Question: I created a bootstrap page with a top toolbar and two columns. On the left column I put the menu and a small block of text ( that maybe i will split in two). On the right column I have a big space where I show items (divs with imgs) based on what I select on the menu.
The design works well on computers, but when I open on mobile I'd like to move the bloc of text of the left column at the end of the mobile-page.

The Top layout shows how it looks on a PC. The bottom left is what I would like to be able to do. The bottom right is another version of what I would like to do.
Right now I can only have the big textbox right after the menu when in mobile mode.
My code is like this:
'''
<div class="container-fluid">
<div class="row">
<div class="col-xs-12 col-sm-3" id="menu">..
<div id="text"></div></div>
<div class="col-xs-12 col-sm-9 col-md-9">
<div class="container">
...items
</div>
</div> <!-- row..useless probably -->
'''
How should I split the divs?
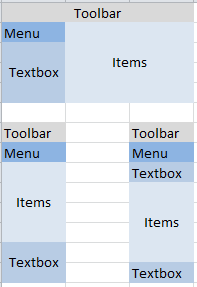
Answer: ## One Textbox
Place the blocks in the order, which is necessary for the mobile screen. Then make 'menu' right-floating on the wide screen.
'''
@import url('https://maxcdn.bootstrapcdn.com/bootstrap/3.3.6/css/bootstrap.min.css');
#menu { background: #cf9; height: 50px; }
#toolbar { background: #f9c; height: 50px; }
.items { background: #9cf; height: 250px; }
.textbox { background: #fc9; height: 200px; }
@media (min-width: 768px) {
.items {
float: right !important;
}
}
'''
'''
<div class="container-fluid">
<div class="row">
<div class="col-sm-12" id="toolbar">Toolbar</div>
<div class="col-sm-3" id="menu">Menu</div>
<div class="col-sm-9 items">Items</div>
<div class="col-sm-3 textbox">Textbox</div>
</div>
</div>
'''
## Two Textboxes
Wrap 'menu' and 'textbox 1' into an additional block. Then the problem will be similar to the previous one.
'''
@import url('https://maxcdn.bootstrapcdn.com/bootstrap/3.3.6/css/bootstrap.min.css');
#menu { background: #cf9; height: 50px; }
#toolbar { background: #f9c; height: 50px; }
.items { background: #9cf; height: 250px; }
.textbox { background: #fc9; height: 100px; }
@media (min-width: 768px) {
.items {
float: right !important;
}
}
'''
'''
<div class="container-fluid">
<div class="row">
<div class="col-sm-12" id="toolbar">Toolbar</div>
<div class="col-sm-3">
<div class="row">
<div class="col-sm-12" id="menu">Menu</div>
<div class="col-sm-12 textbox">Textbox 1</div>
</div>
</div>
<div class="col-sm-9 items">Items</div>
<div class="col-sm-3 textbox">Textbox 2</div>
</div>
</div>
'''